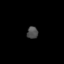
Tissue: lung
Cell type: Epithelial cells
Senescence score: 0.1856
Nuclear area (px): 131
Mean DAPI intensity: 77.084